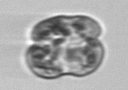
Label: Karenia